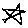
Label: star